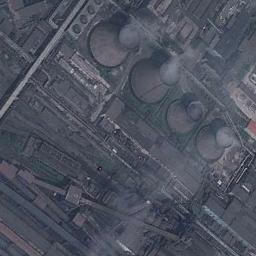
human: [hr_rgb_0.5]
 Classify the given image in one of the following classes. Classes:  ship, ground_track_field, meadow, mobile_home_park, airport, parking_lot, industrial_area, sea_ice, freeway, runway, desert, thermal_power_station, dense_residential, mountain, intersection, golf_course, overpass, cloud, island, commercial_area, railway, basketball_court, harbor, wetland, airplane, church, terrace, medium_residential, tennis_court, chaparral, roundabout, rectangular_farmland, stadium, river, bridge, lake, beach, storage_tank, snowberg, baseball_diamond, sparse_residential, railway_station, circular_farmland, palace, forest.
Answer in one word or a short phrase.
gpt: thermal_power_station